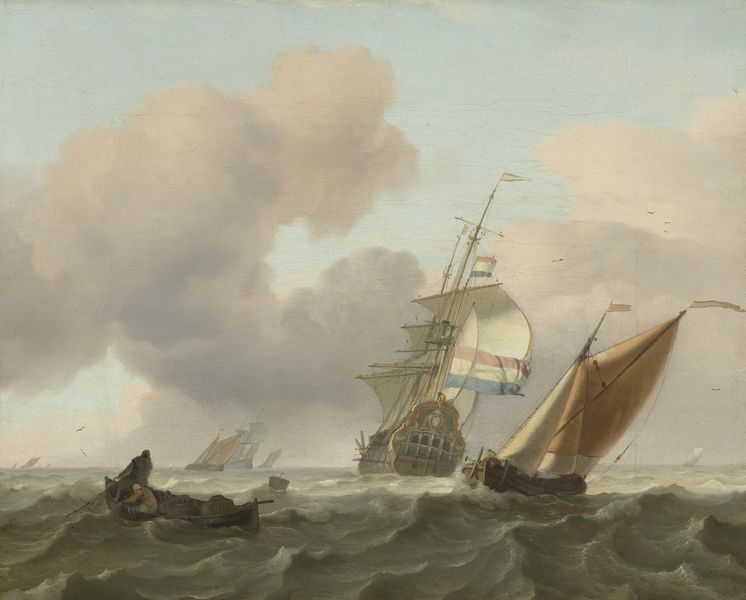
Titel: Woelige zee met schepen
Künstler: Ludolf Bakhuysen
Standort: Amsterdam
Institution: Rijksmuseum
Schlagwörter: himmel, meer, wolken, menschen, see, abend, wind, rosa, boot, kahn, schiffe, segel, segelschiffe, wellen, fahne, flagge, mast, segelschiff, masten, seestück, sturm, ruderboot, wimpel, galere, rosa wolken